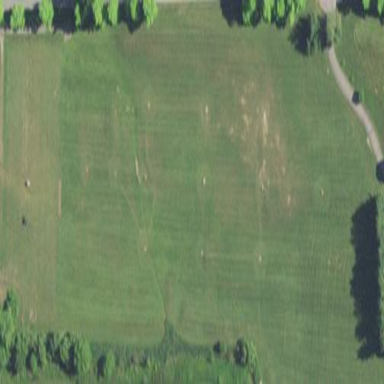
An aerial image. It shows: Driving range for golf practice.